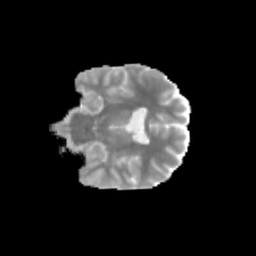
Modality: MD
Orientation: coronal
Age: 11
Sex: female
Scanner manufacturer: siemens
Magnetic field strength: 3 T
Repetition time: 3.8 s
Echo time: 0.07 s